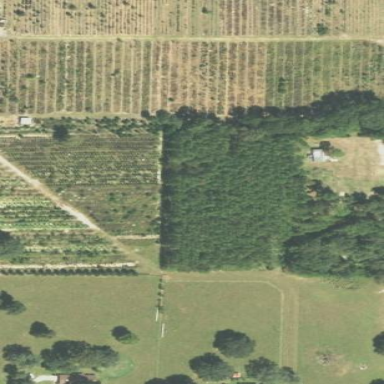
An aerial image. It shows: Plant nursery specializing in trees.